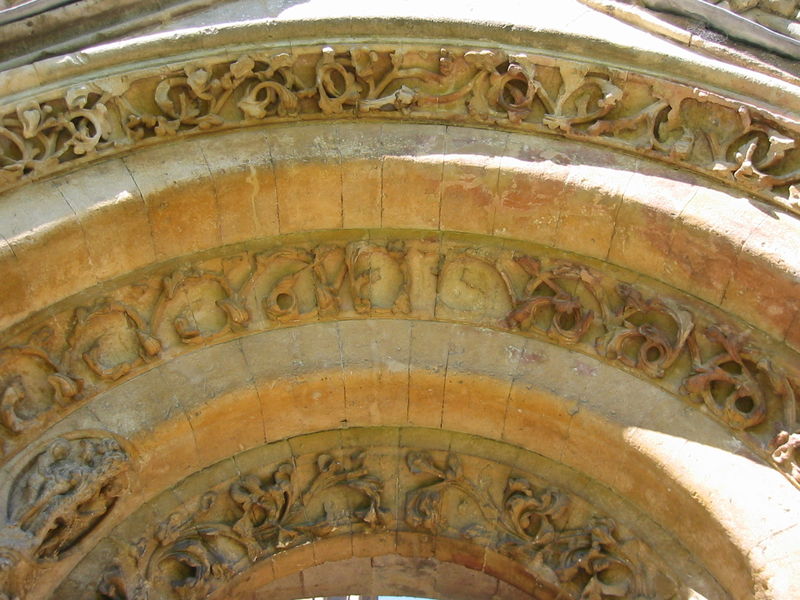
Titel: Ruinen der Abtei von Glastonbury
Standort: Glastonbury, Abtei (EU - GB)
Schlagwörter: schatten, steine, pflanzen, rundbogen